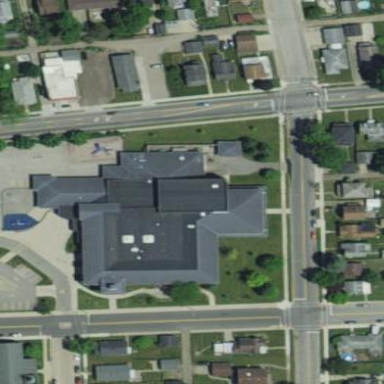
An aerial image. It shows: Public building.